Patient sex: F
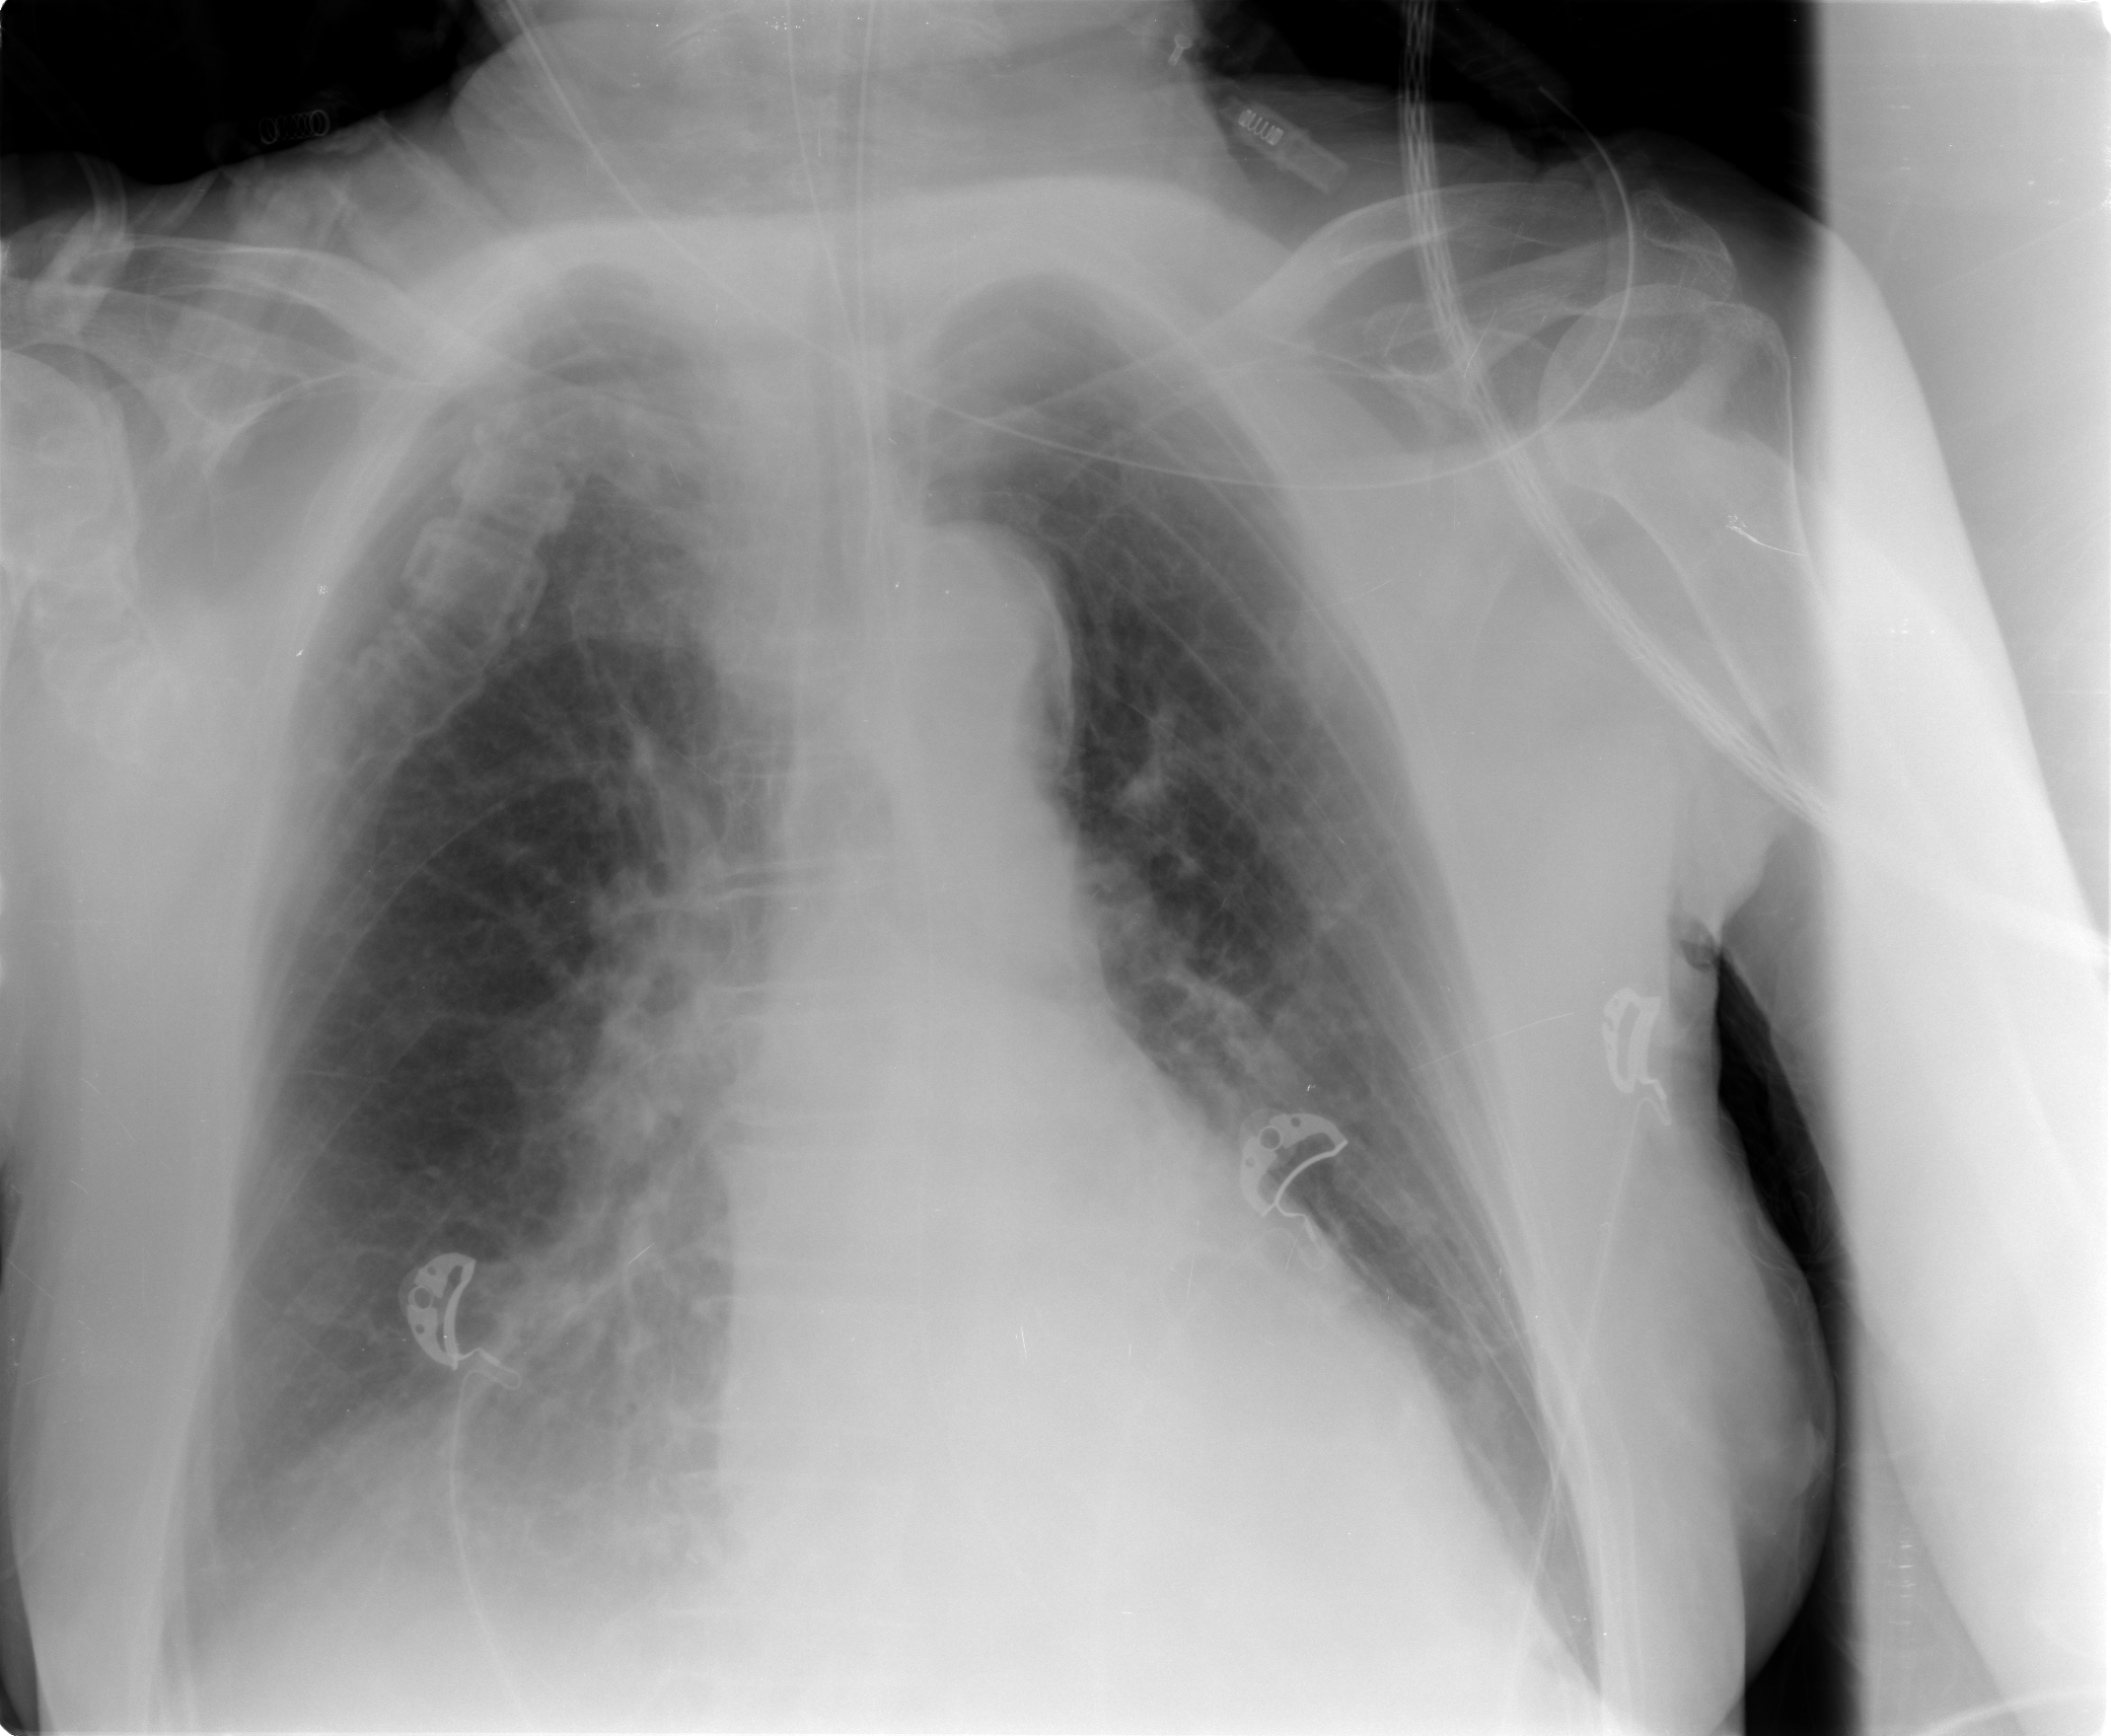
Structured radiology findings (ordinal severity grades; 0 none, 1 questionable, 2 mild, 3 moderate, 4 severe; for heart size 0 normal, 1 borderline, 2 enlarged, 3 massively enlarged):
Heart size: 2
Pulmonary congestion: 2
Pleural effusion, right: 2
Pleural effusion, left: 1
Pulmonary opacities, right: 1
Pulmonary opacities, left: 0
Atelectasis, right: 2
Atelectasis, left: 1